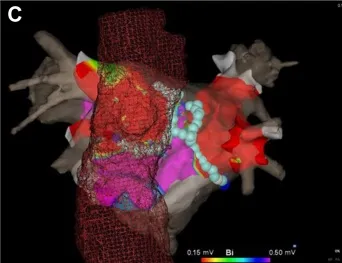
Three-dimensional anatomical reconstruction integrating chest CT and 3-dimensional electroanatomical map (CARTO; Biosense Webster) demonstrating the proximity of the aneurysm to the applications of focal point-by-point pulsed field ablation (light blue balls) on the posterior wall of the left pulmonary veins (LPVs); right lateral. Views. LA = left atrium; RPVs = right pulmonary veins.
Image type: radiology (ct)